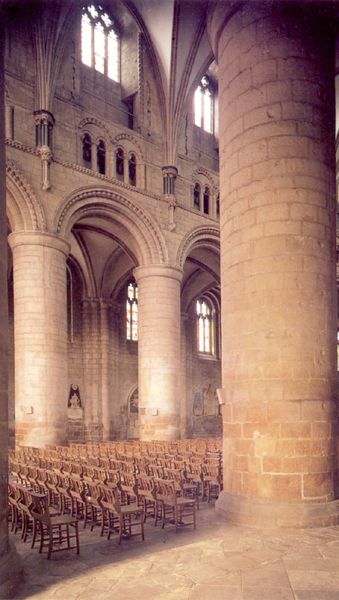
Titel: Kathedrale von Gloucester
Standort: Gloucester, Kathedrale (EU - GB)
Schlagwörter: gott, schatten, fenster, glas, licht, stuhl, stühle, säule, säulen, stein, steine, innenraum, kirche, boden, decke, gotik, schiff, ruhe, bogen, ziegel, farbe, saal, rundbogen, stille, dekor, fotografie, bögen, arkade, gewölbe, religion, dom, fliesen, gebet, architrav, arkaden, kathedrale, kapitell, fries, mittelschiff, quader, bestuhlung, glasfenster, glasmalerei, seitenschiff, triforium, kirchenraum, rundbögen, andacht, gottesdienst, romanik, gothik, sakralbau, basilika, lisenen, romanisch, gemauert, gotteshaus, vierpass, evangelisch, lichtgaden, bodenbelag, arkadenzone, gebaut, stuhlreihe, lautsprecher, romatik, ziegle, dreischiff, stühle riehen, oberzone, mittelsciff